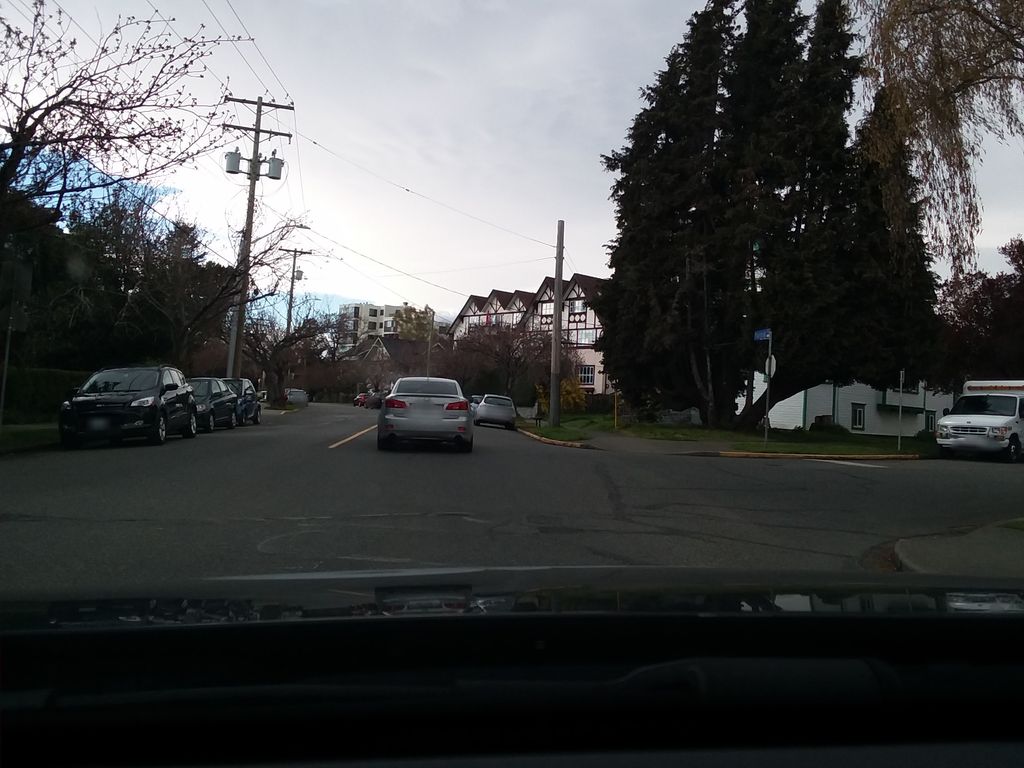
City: victoria